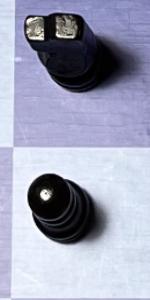
Label: Pawn_Black